Interaction volume radius: 5 \u00c5
Interaction volume height: 35 \u00c5
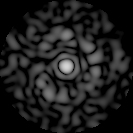
Disorder parameter: 0.8028